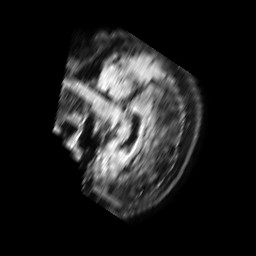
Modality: FLAIR
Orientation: sagittal
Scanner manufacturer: philips
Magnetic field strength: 1.5 T
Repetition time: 6 s
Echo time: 0.1027 s